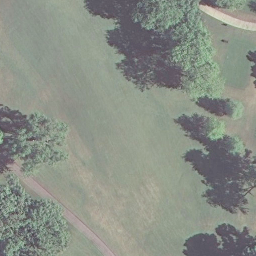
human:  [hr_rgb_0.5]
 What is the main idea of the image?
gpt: golf course